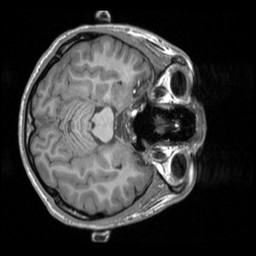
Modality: T1w
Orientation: axial
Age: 26
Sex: male